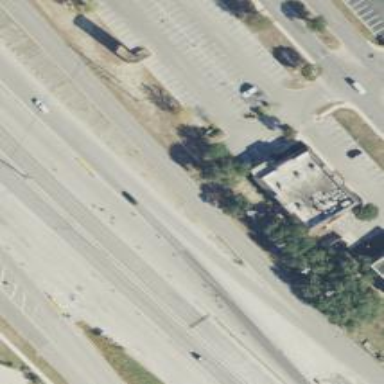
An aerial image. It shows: Secondary road with frontage road.